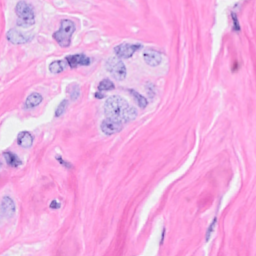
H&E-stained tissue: Breast